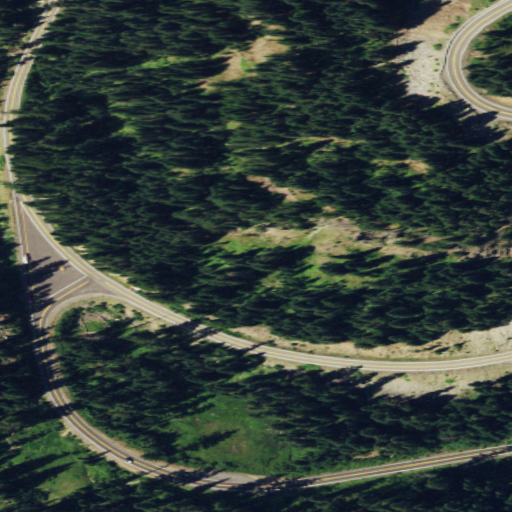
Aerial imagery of gap in Washington named Cayuse Pass containing evergreen forest, low intensity development, medium intensity development, woody wetlands, open development, and high intensity development